Aerial crown-view tile of a tropical tree (Barro Colorado Island, Panama), acquired 20240716:
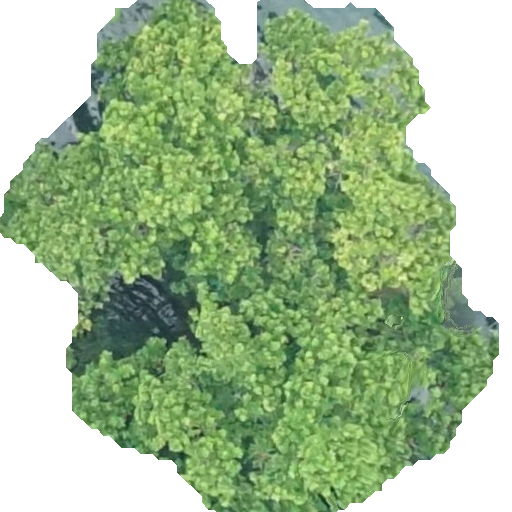
Species: Anacardium excelsum
GBIF accepted scientific name: Anacardium excelsum
Crown area: 282.727 m²